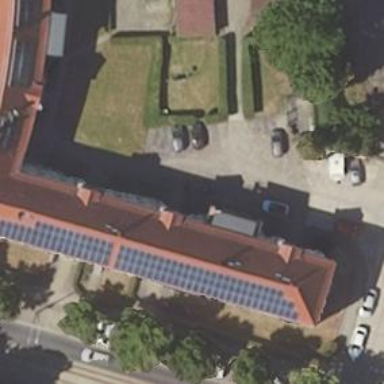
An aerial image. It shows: Apartment building with hipped roof.